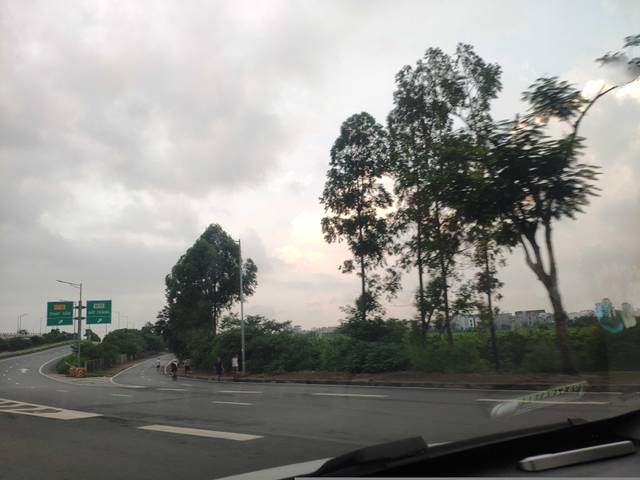
Region: Vietnam
Coordinates: 21.015, 105.916